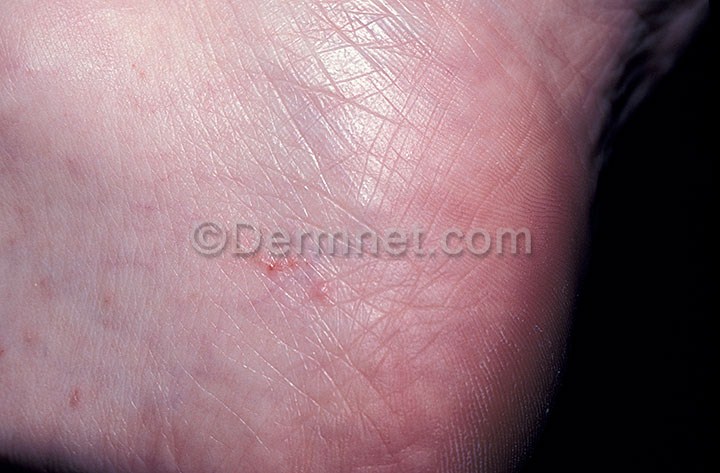
Disease: Scabies Lyme Disease and other Infestations and Bites